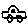
Label: car